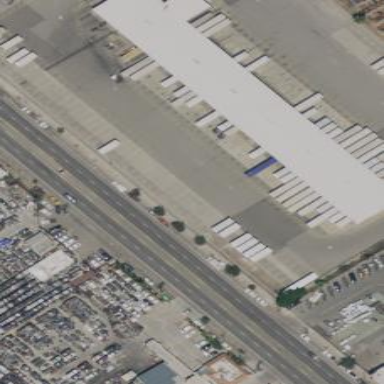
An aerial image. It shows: Warehouse.